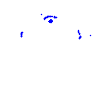
Particle: kaon